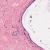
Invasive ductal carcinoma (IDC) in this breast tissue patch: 0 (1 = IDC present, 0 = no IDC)